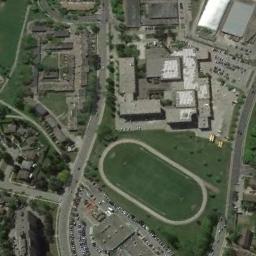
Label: ground_track_field